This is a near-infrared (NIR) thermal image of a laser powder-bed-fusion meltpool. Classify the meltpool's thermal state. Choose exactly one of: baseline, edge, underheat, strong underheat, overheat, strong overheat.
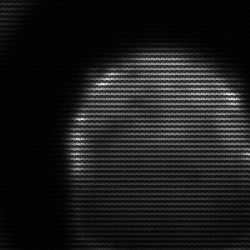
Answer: edge